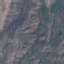
Land use / land cover: HerbaceousVegetation